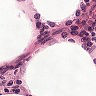
Metastatic tissue present: no